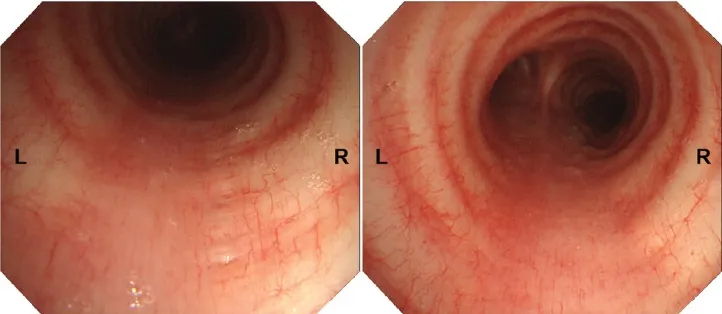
Electronic bronchoscopy revealing no prominent opening in the tracheal diverticulum.
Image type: endoscopy (airway_endoscopy)